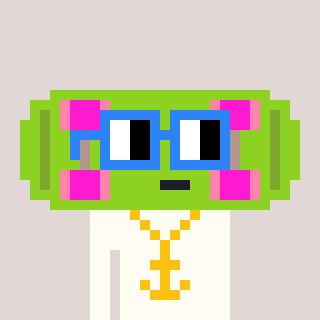
a pixel art character with square blue glasses, a skateboard-shaped head and a grayscale-colored body on a warm background